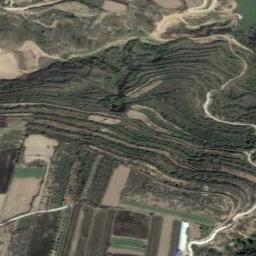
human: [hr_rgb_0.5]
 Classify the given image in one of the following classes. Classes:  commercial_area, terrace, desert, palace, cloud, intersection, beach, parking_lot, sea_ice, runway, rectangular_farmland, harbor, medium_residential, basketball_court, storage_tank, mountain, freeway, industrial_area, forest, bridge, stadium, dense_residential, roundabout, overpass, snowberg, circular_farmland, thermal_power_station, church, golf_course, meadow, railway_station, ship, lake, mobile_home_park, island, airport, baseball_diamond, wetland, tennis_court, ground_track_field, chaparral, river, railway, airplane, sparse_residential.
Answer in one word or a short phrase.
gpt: terrace